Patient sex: M
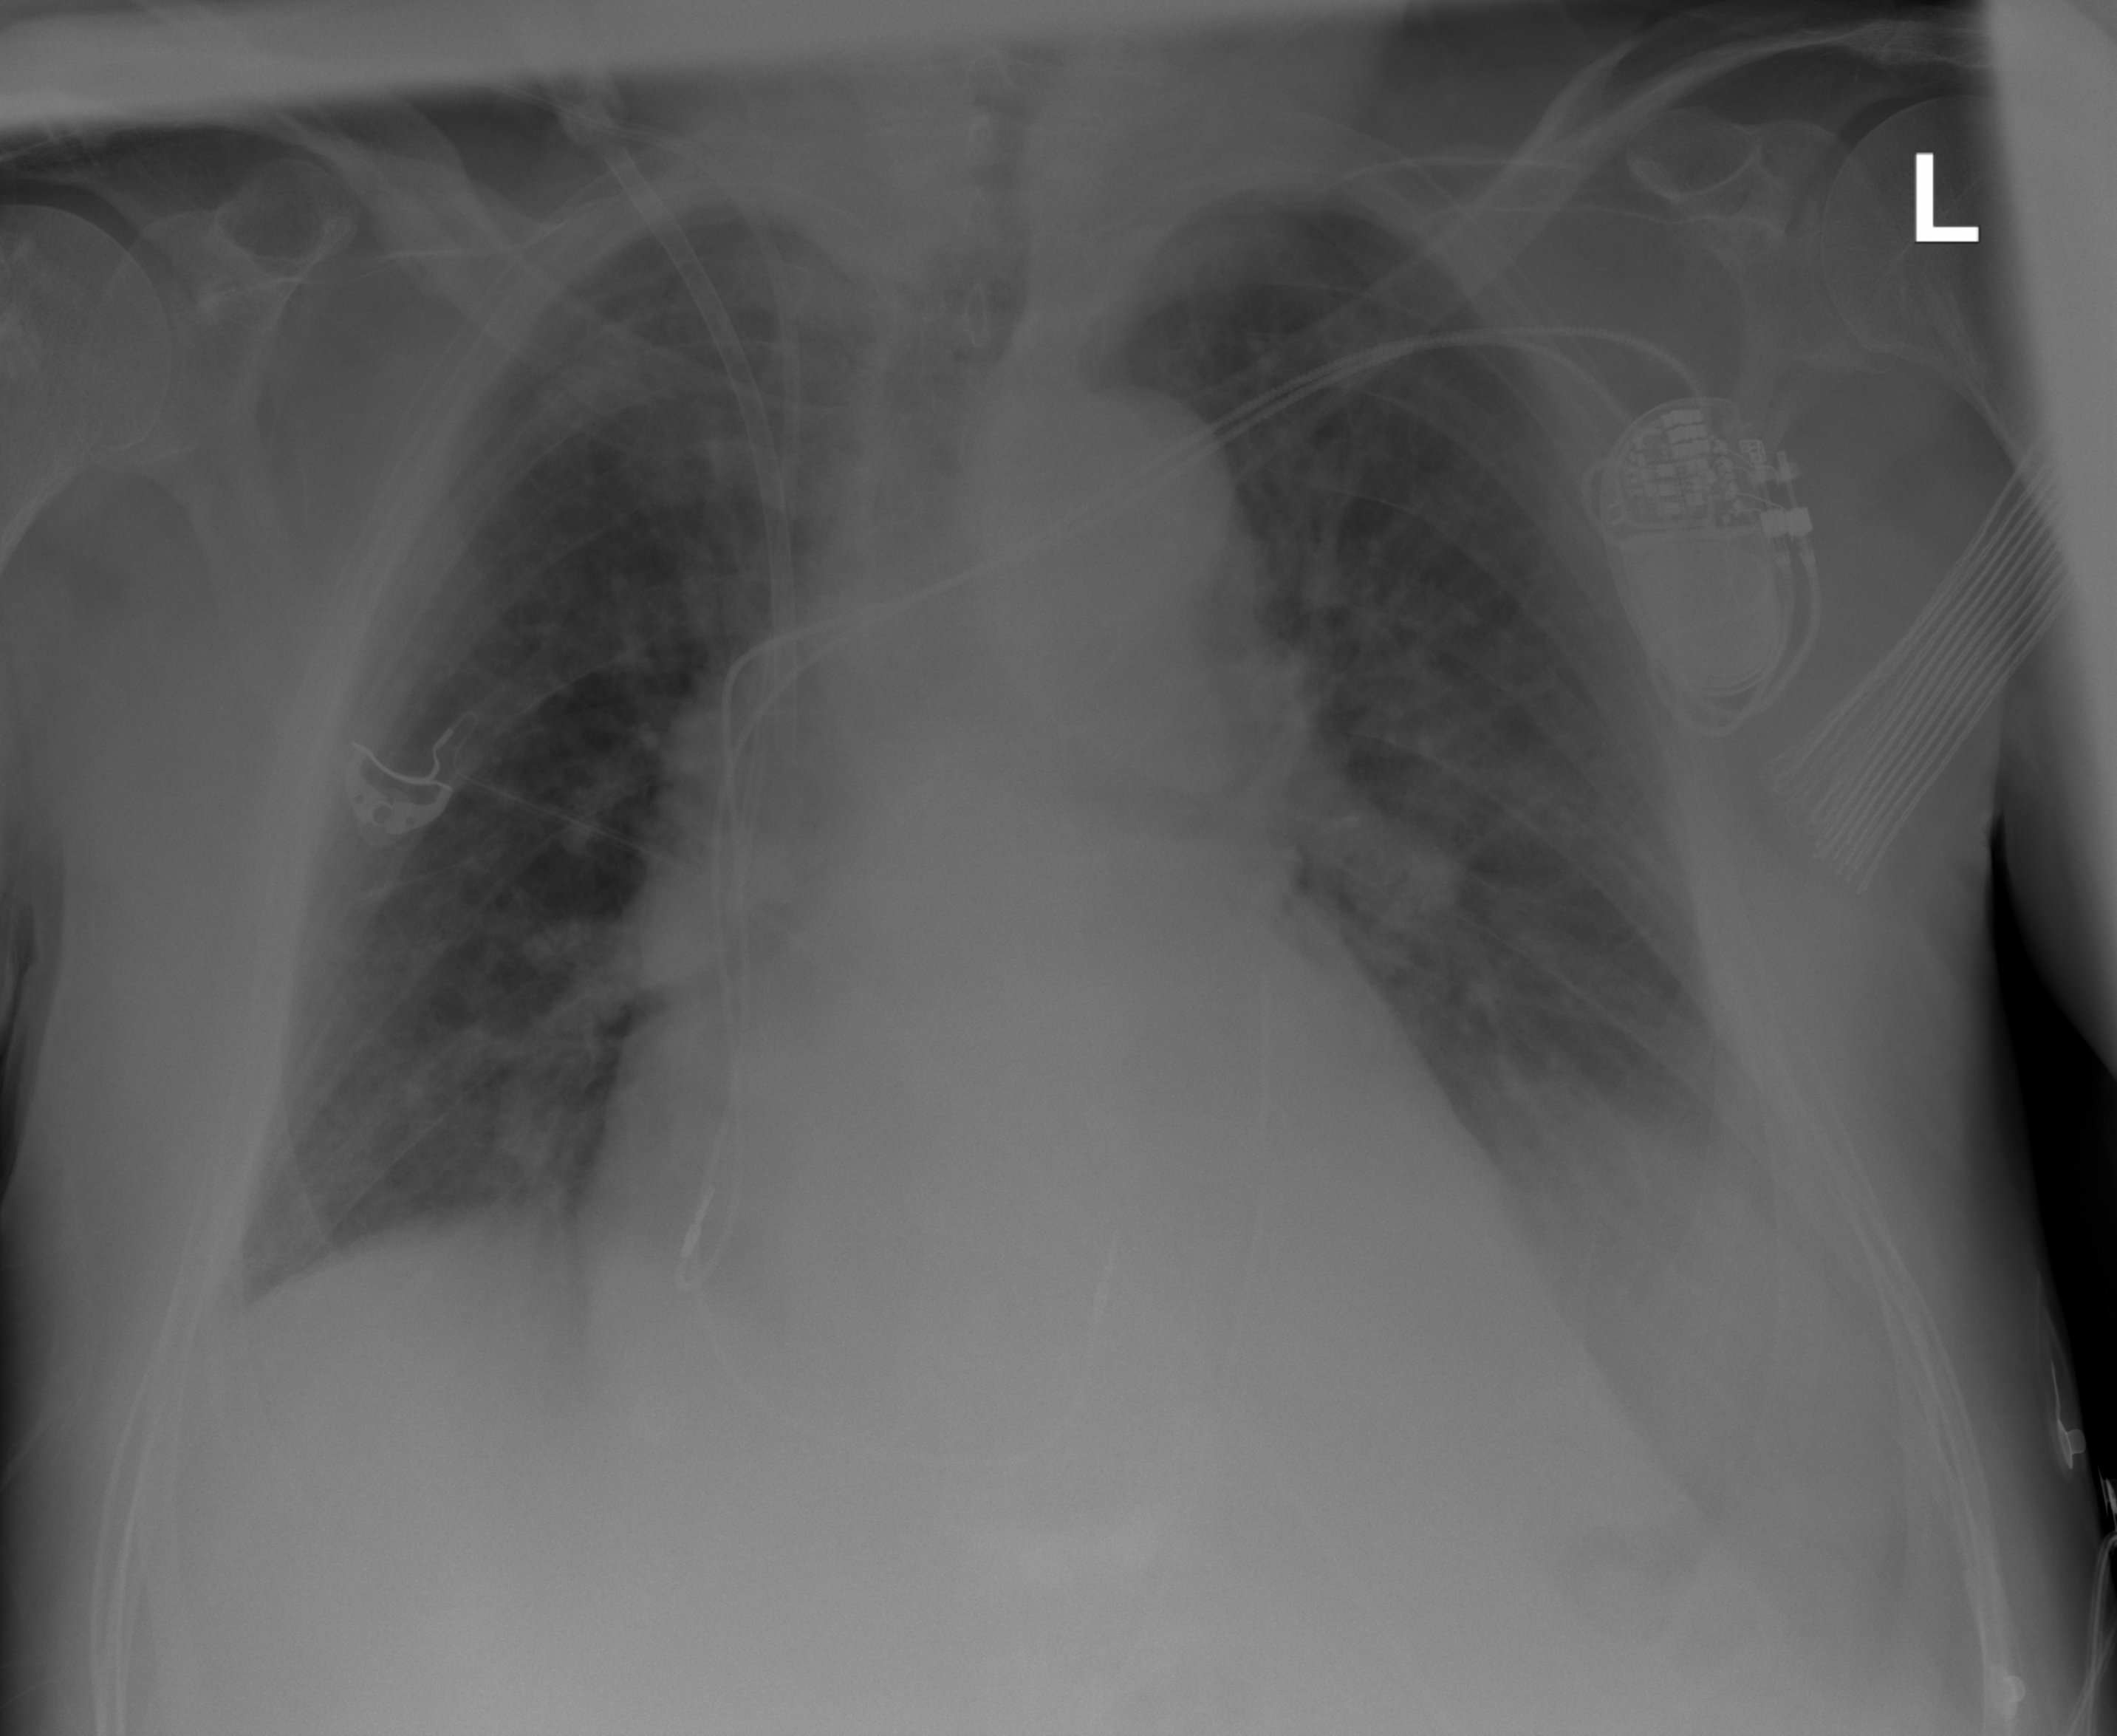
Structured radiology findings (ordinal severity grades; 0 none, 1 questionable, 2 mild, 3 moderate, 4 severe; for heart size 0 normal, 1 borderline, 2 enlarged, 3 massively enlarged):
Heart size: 2
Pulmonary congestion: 2
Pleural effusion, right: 0
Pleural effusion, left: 3
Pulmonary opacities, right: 0
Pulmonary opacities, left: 0
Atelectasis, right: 0
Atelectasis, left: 0